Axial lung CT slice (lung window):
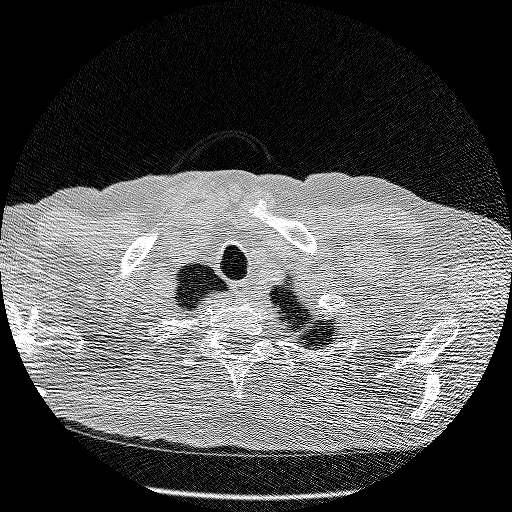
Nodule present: no